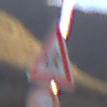
Verkehrszeichen: KinderRechts
Zusatzzeichen unten: VerbotUeberholenEinspurigeFahrzeuge
Umgebung: Outdoor, Nature
Tageszeit: SunriseSunset
Wetter: Clear
Licht: Natural
Jahreszeit: NotSpecified
Kontrast: HighContrast